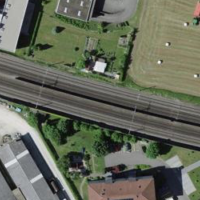
EUNIS habitat code: 57
Species observed at this site:
Pica pica
Corvus corone
Columba livia